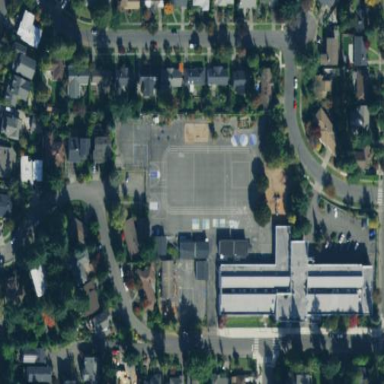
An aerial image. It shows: Schoolyard designated as leisure land.